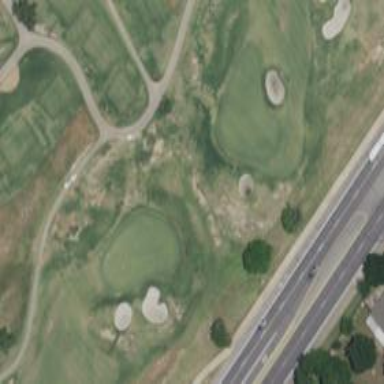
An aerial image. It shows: Golf hole.